Question: I have a Drupal 7 with 1 field added to registration form - a List with possible values / / :

'''
# select * from field_data_field_gender;
entity_type | bundle | deleted | entity_id | revision_id | language | delta | field_gender_value
-------------+--------+---------+-----------+-------------+----------+-------+--------------------
user | user | 0 | 6 | 6 | und | 0 | Male
user | user | 0 | 5 | 5 | und | 0 | Male
user | user | 0 | 7 | 7 | und | 0 | Female
user | user | 0 | 1 | 1 | und | 0 | Male
'''
The first value is a default value - to prevent SPAM robots from registering at my site. Is there a way to cancel user registration, when a new user submits the registration web form with the default value? (i.e. only and values are allowed).
I've looked at the core Trigger module, but don't see anything suitable there.
I've looked at the <URL>
Thank you!
Alex
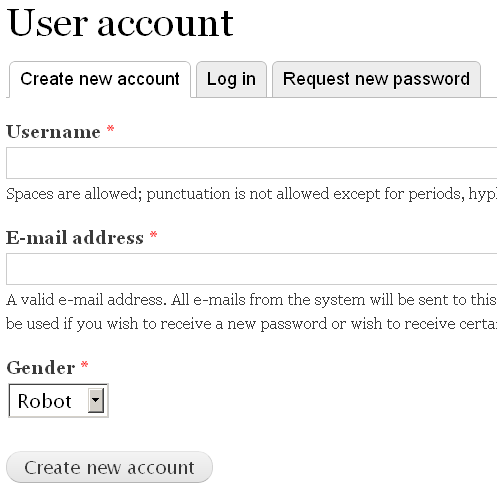
Answer: Use a <URL> and add a new validate function where you'll check the value of the field you want to check.